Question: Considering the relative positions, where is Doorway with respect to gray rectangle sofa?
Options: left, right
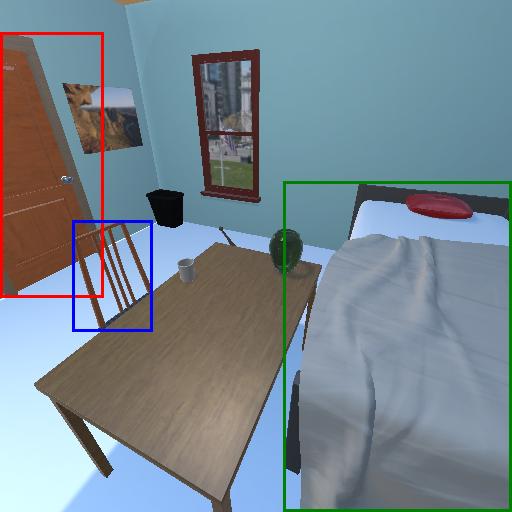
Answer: left